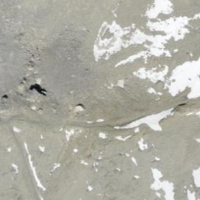
EUNIS habitat code: 48
Species observed at this site:
Pyrrhocorax graculus
Montifringilla nivalis